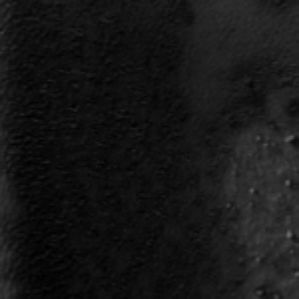
Label: frost